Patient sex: M
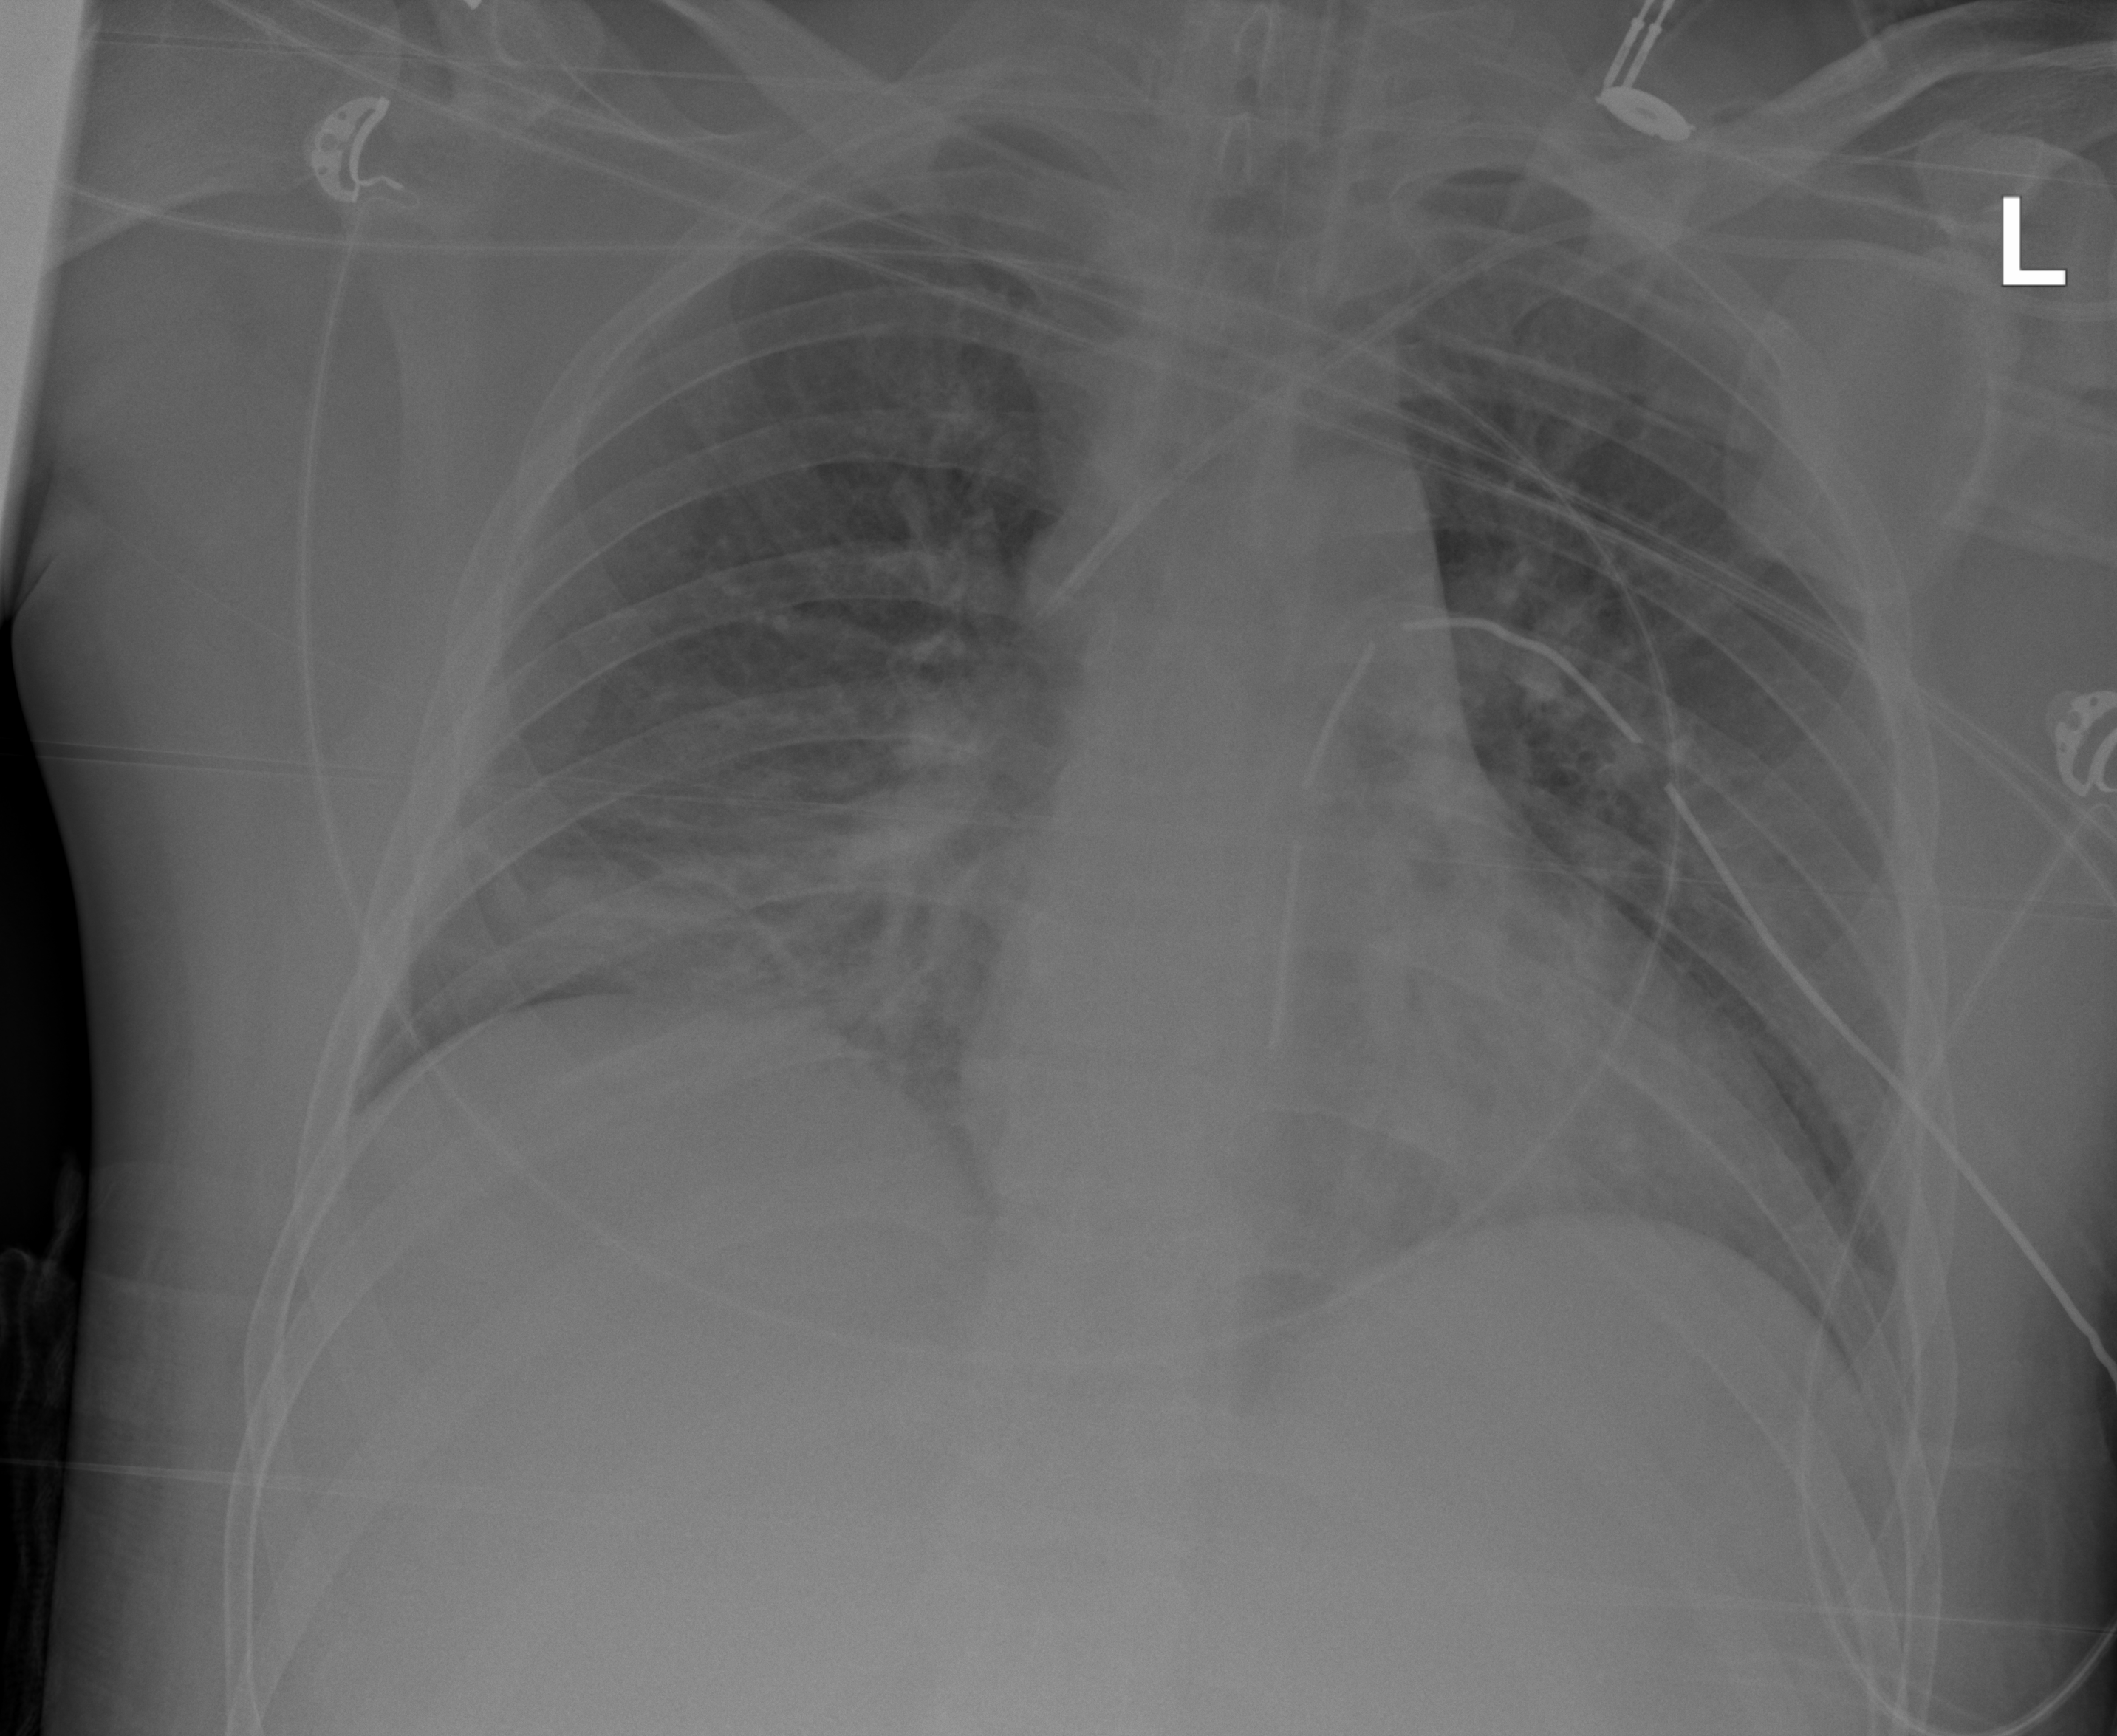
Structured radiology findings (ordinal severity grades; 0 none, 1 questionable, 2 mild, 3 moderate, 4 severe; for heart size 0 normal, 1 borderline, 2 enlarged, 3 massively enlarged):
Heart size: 1
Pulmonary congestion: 2
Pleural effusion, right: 0
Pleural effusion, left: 1
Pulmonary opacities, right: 0
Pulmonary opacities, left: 0
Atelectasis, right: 2
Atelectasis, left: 0